七年级 · 变换几何
（2021 春・龙湖区期末）如图, 将长为 $5 \mathrm{~cm}$, 宽为 $3 \mathrm{~cm}$ 的长方形 $A B C D$ 先向右平移 $2 \mathrm{~cm}$, 再向下平移 $1 \mathrm{~cm}$, 得到长方形 $A^{\prime} B^{\prime} C^{\prime} D^{\prime}$, 则阴影部分的面积为 \$ \qquad \$ $\mathrm{cm}^{2}$.

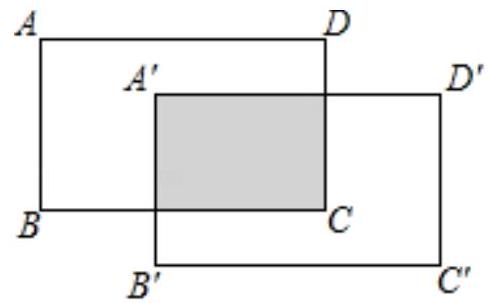
答案: 1 春・龙湖区期末）如图, 将长为 $5 \mathrm{~cm}$, 宽为 $3 \mathrm{~cm}$ 的长方形 $A B C D$ 先向右平移 $2 \mathrm{~cm}$, 再向下平移 $1 \mathrm{~cm}$, 得到长方形 $A^{\prime} B^{\prime} C^{\prime} D^{\prime}$, 则阴影部分的面积为 \$ \qquad \$ $\mathrm{cm}^{2}$.

【思路点拨】利用平移的性质求出阴影部分矩形的长, 宽即可解决问题.

【答案】解: 由题意, 阴影部分是矩形, 长为 $5-2=3(\mathrm{~cm})$ ，宽为 $3-1=2(\mathrm{~cm})$,

$\therefore$ 阴影部分的面积 $=2 \times 3=6\left(\mathrm{~cm}^{2}\right)$, 故答案为 6 .
解析: 利用平移的性质求出阴影部分矩形的长, 宽即可解决问题.

【答案】解: 由题意, 阴影部分是矩形, 长为 $5-2=3(\mathrm{~cm})$ ，宽为 $3-1=2(\mathrm{~cm})$,

$\therefore$ 阴影部分的面积 $=2 \times 3=6\left(\mathrm{~cm}^{2}\right)$, 故答案为 6 .

【点睛】本题考查平移的性质, 矩形的性质等知识, 解题的关键是理解题意, 灵活运用所学知识解决问题.